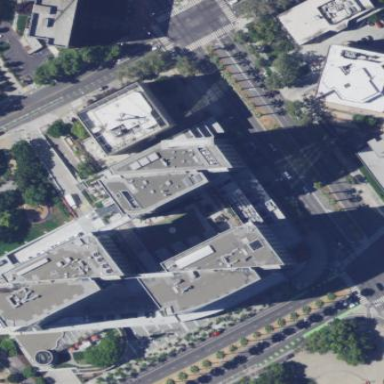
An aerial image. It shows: Office building.